Modality: unknown
Slice 41 of 93
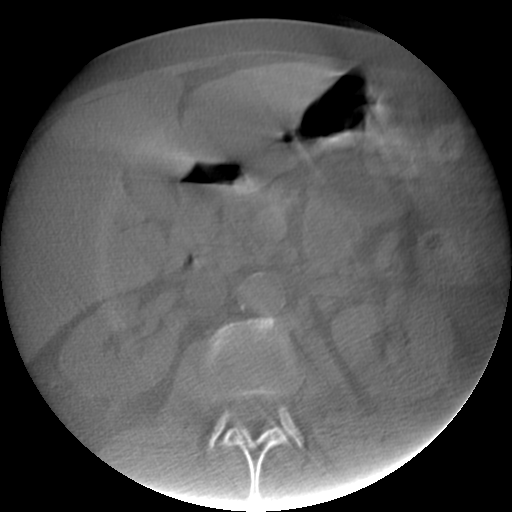